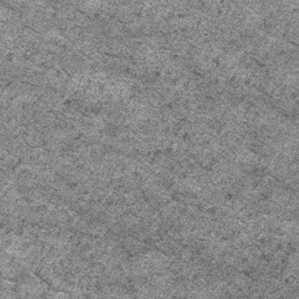
Label: frost